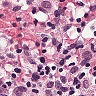
Metastatic tissue present: no